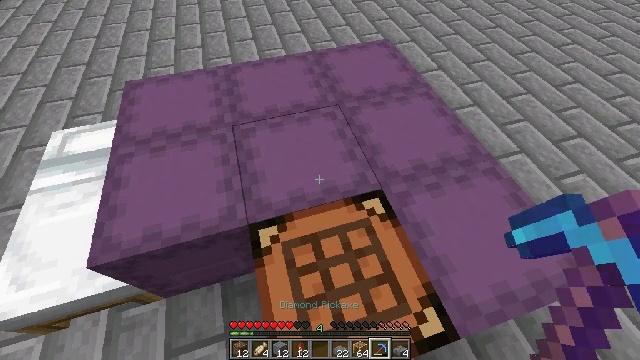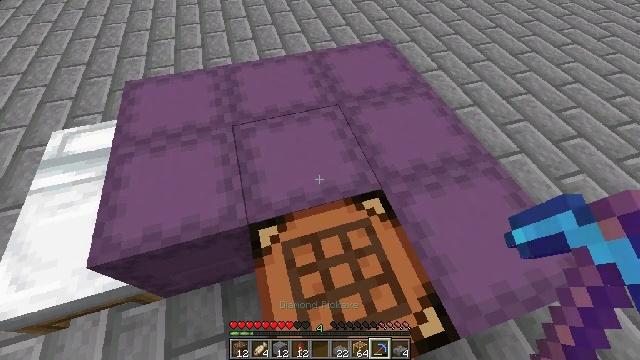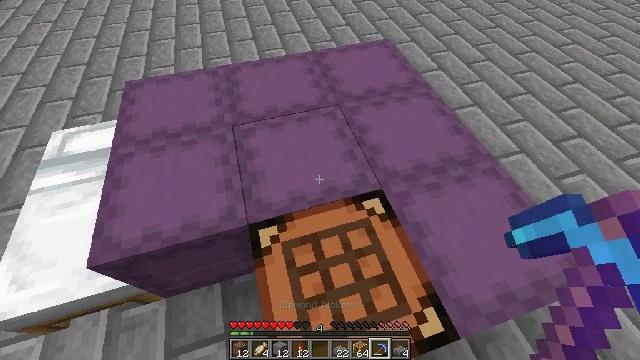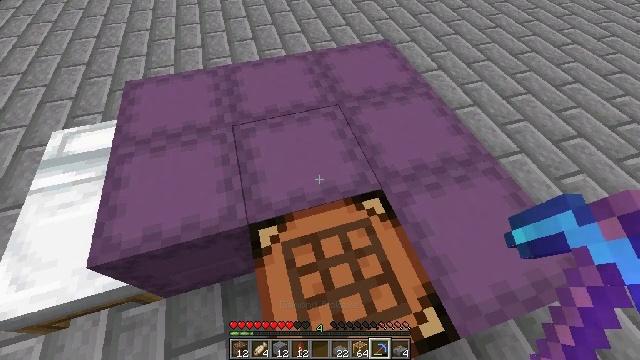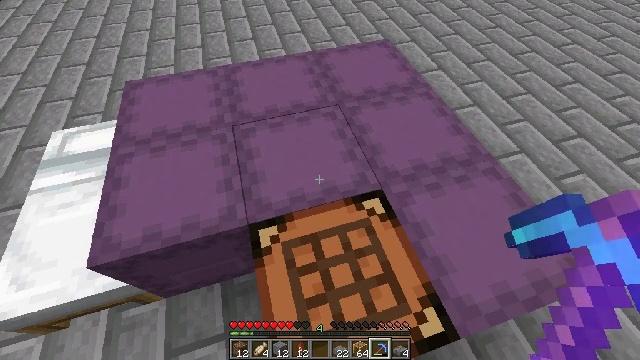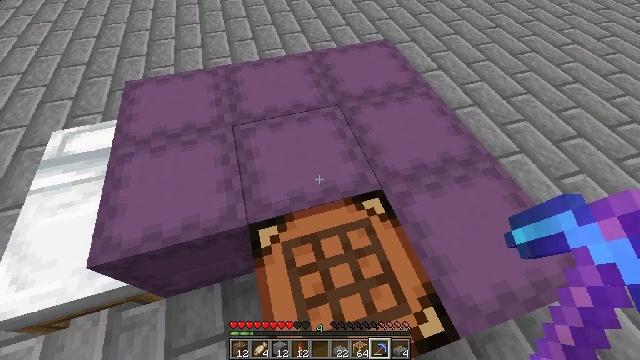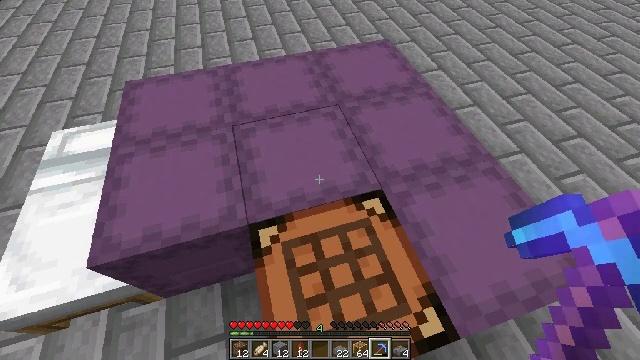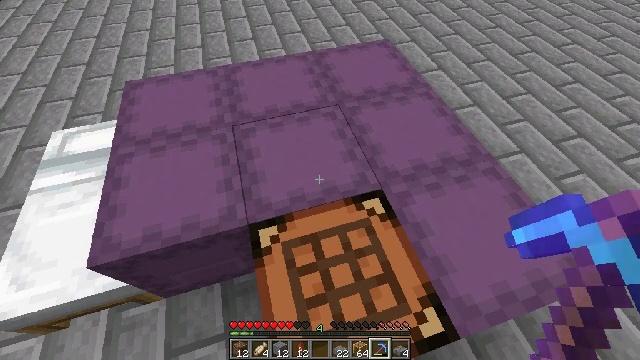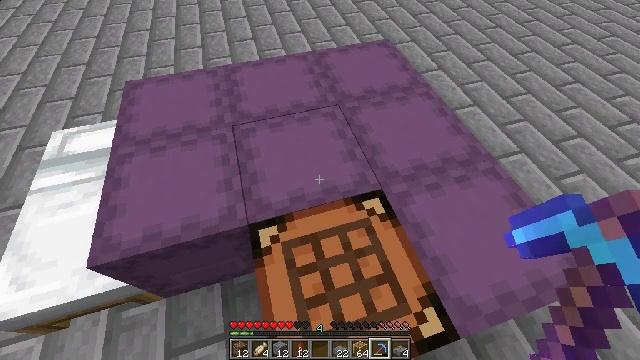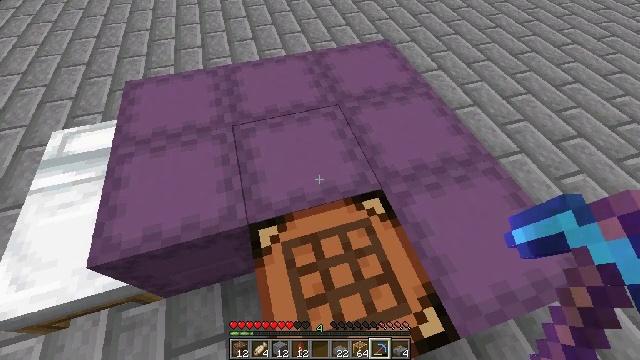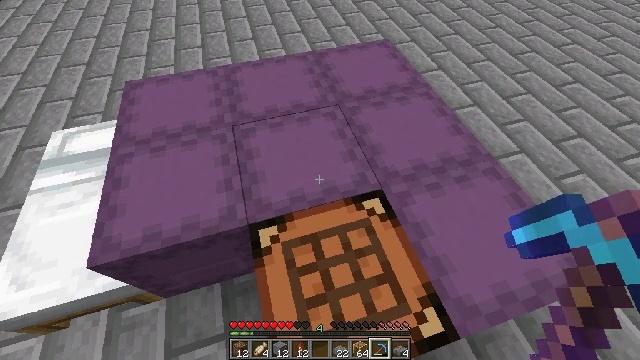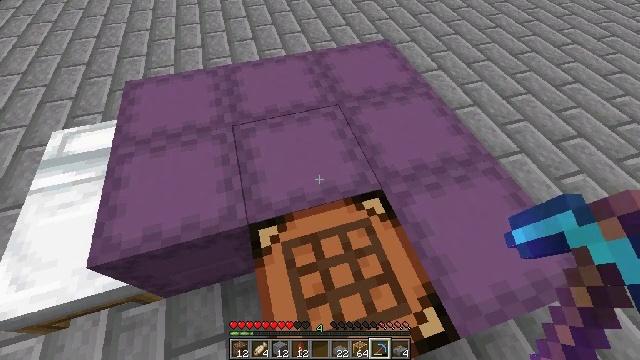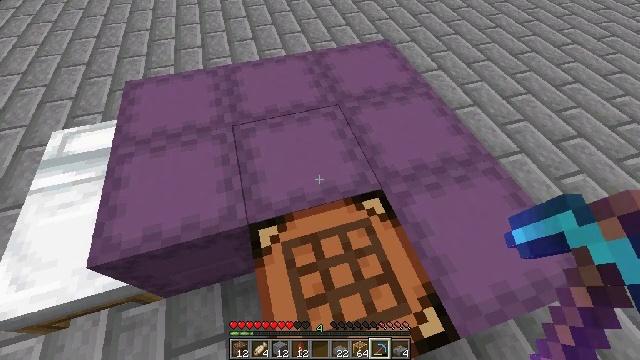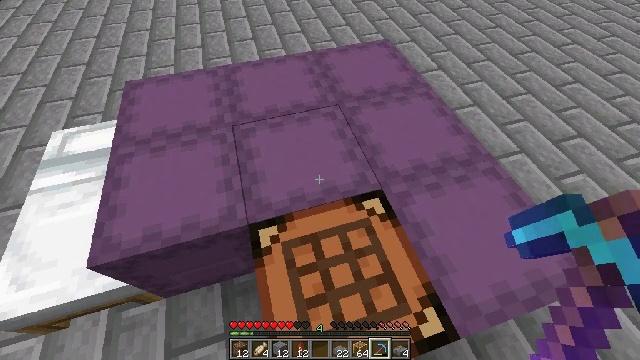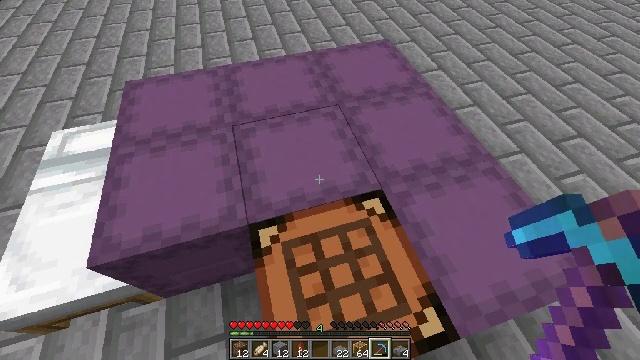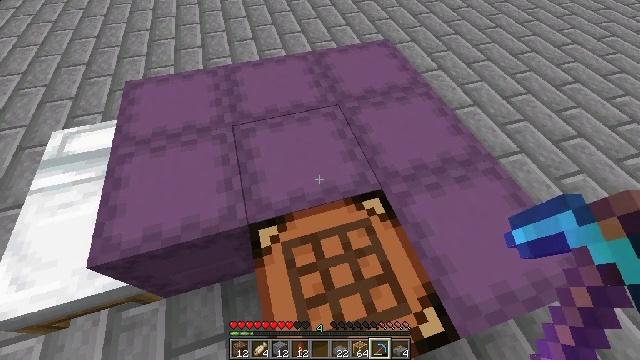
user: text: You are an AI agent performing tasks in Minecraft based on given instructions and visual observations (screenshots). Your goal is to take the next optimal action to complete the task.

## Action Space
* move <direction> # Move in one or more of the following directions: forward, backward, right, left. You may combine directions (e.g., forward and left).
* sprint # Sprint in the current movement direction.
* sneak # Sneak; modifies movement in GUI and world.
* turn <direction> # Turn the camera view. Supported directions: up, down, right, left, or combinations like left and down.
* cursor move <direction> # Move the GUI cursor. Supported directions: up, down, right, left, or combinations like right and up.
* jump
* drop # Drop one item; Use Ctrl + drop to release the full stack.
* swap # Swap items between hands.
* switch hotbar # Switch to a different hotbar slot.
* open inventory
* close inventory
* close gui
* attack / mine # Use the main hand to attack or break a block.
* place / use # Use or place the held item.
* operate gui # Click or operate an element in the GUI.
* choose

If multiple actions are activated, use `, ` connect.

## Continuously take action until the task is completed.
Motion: motion action
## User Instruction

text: Mine the shulker box.
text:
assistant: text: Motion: no_op
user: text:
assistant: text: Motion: no_op
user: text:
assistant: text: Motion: no_op
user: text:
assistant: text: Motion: no_op
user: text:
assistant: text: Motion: no_op
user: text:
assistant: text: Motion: no_op
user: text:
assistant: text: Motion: no_op
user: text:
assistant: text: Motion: no_op
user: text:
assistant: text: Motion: no_op
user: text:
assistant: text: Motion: no_op
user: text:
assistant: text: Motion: no_op
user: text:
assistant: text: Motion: no_op
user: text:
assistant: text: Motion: no_op
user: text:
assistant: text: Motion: no_op
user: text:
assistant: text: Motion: no_op
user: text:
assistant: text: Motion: no_op
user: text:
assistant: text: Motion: no_op
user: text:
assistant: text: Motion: no_op
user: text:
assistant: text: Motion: no_op
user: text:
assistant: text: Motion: no_op
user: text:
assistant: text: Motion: no_op
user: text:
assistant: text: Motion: no_op
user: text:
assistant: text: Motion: no_op
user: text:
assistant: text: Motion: no_op
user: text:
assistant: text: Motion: no_op
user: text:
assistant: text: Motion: no_op
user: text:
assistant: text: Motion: no_op
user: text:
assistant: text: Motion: no_op
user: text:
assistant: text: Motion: no_op
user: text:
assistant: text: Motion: no_op